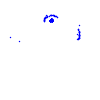
Particle: pion